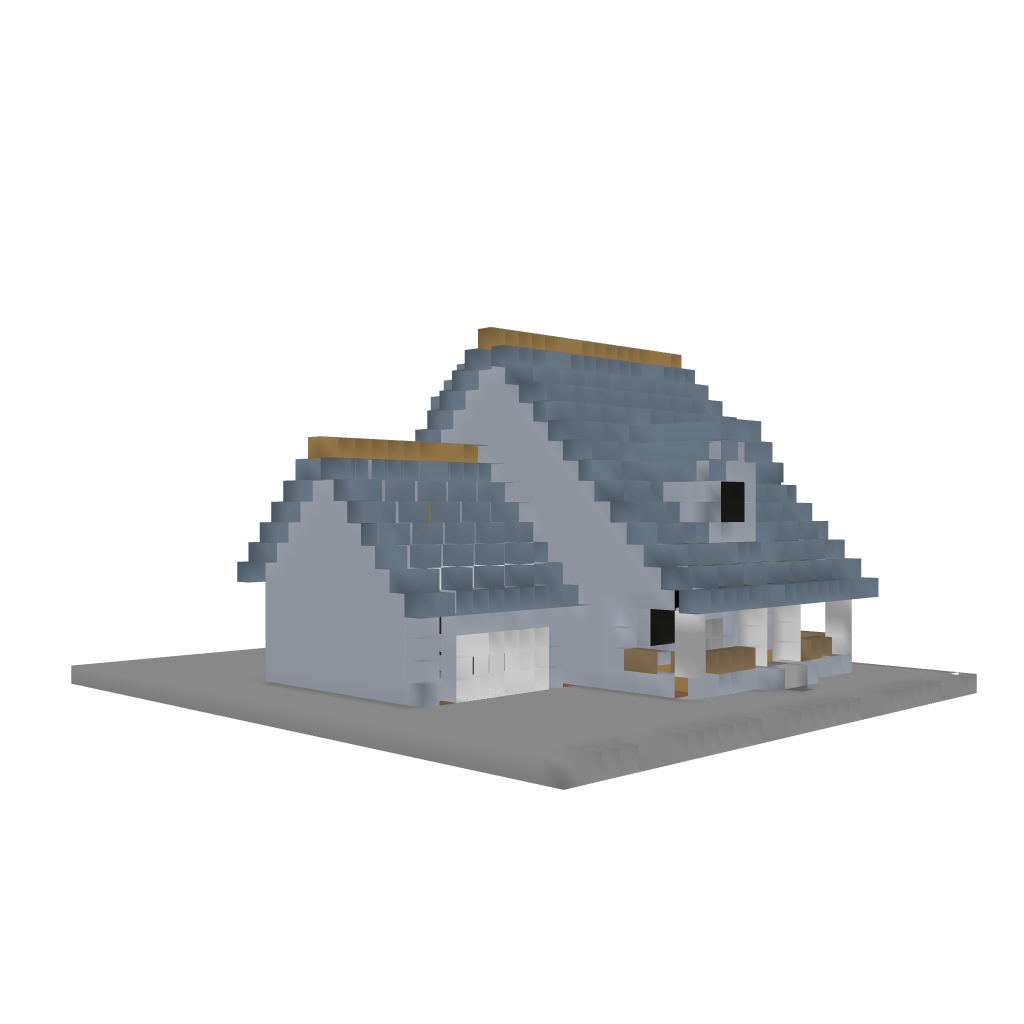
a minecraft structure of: Country House Plan 01